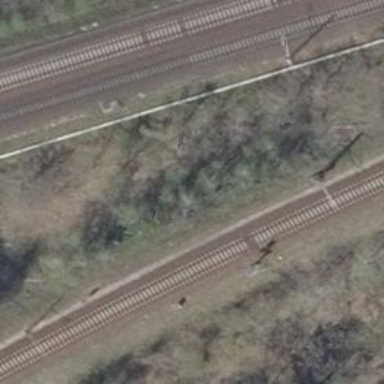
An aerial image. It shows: Railway signal.